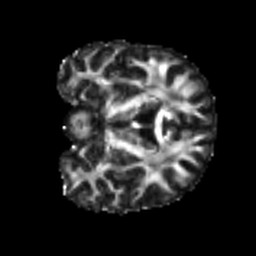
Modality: FA
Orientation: coronal
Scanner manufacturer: siemens
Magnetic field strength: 3 T
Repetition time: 4 s
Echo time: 0.0594 s